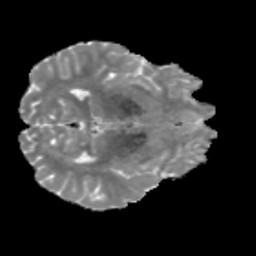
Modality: MD
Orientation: axial
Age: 25
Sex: male
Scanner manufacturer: siemens
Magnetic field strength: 3 T
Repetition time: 3.5 s
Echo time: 0.086 s